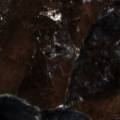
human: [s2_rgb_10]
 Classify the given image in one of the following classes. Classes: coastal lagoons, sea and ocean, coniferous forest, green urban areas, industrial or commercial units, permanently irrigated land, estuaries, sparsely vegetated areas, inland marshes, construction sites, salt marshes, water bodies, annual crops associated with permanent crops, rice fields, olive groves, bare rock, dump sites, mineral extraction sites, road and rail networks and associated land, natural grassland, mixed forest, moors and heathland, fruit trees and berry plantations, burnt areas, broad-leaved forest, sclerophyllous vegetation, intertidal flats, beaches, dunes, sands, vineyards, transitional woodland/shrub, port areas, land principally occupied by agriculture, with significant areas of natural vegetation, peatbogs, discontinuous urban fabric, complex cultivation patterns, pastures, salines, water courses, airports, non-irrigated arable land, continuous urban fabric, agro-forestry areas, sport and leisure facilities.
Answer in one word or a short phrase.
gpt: broad-leaved forest, transitional woodland/shrub